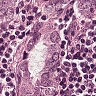
Metastatic tissue present: yes